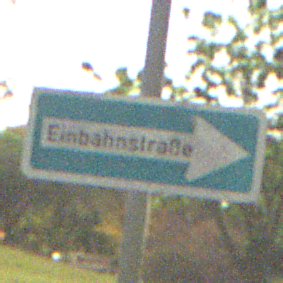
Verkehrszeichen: EinbahnstrasseRechtsweisend
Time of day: Night
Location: Outdoor (Nature)
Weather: Clear
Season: NotSpecified
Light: Natural